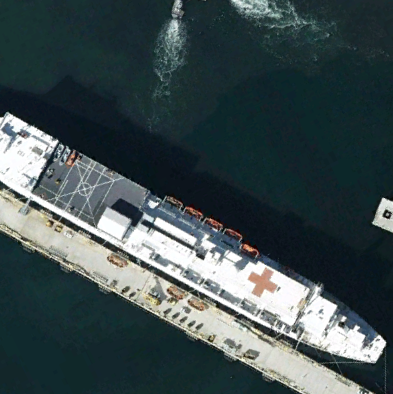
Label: Medical_ship